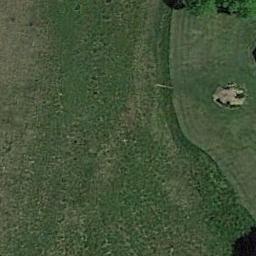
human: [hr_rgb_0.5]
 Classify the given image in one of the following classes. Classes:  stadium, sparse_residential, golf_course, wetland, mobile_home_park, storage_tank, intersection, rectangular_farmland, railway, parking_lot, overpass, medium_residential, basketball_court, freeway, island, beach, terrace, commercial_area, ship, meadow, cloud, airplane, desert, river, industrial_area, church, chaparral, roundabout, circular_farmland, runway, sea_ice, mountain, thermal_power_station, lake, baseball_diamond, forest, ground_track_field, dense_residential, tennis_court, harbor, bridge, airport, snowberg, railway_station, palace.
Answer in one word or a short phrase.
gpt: meadow